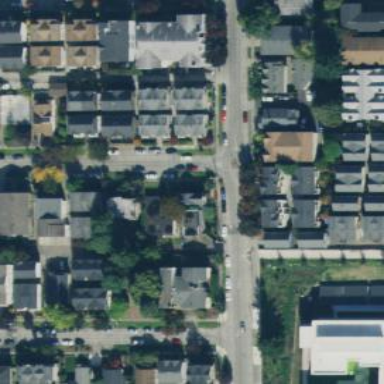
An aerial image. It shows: Residential road with separate asphalt sidewalk.